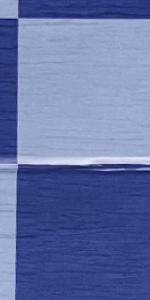
Label: Empty